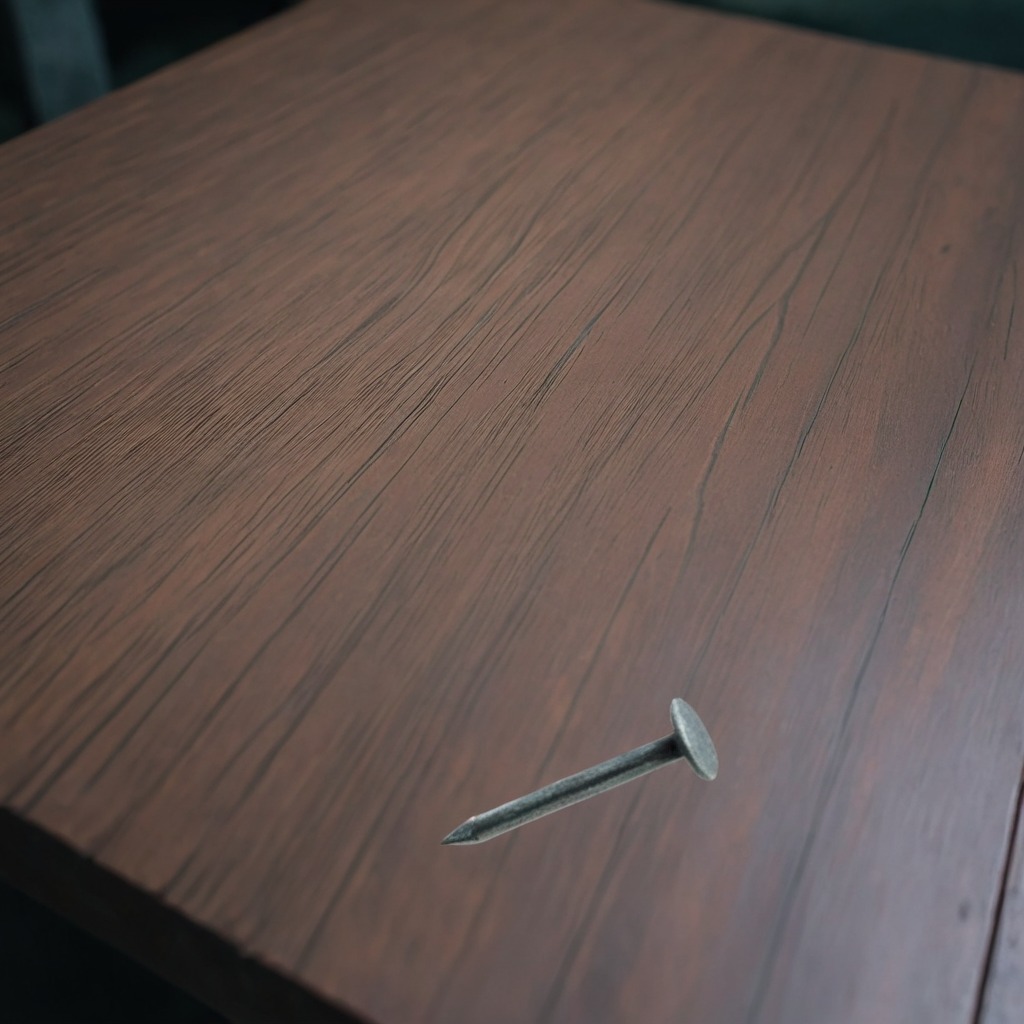
An iron nail lies on a table in a small garage at twilight.